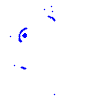
Particle: electron